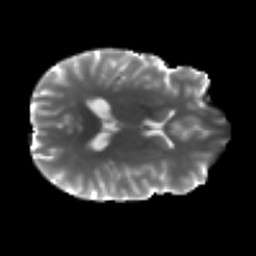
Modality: T2w
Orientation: axial
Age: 33
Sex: female
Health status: ill
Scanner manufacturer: siemens
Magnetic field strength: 3 T
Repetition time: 6.5 s
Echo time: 0.062 s